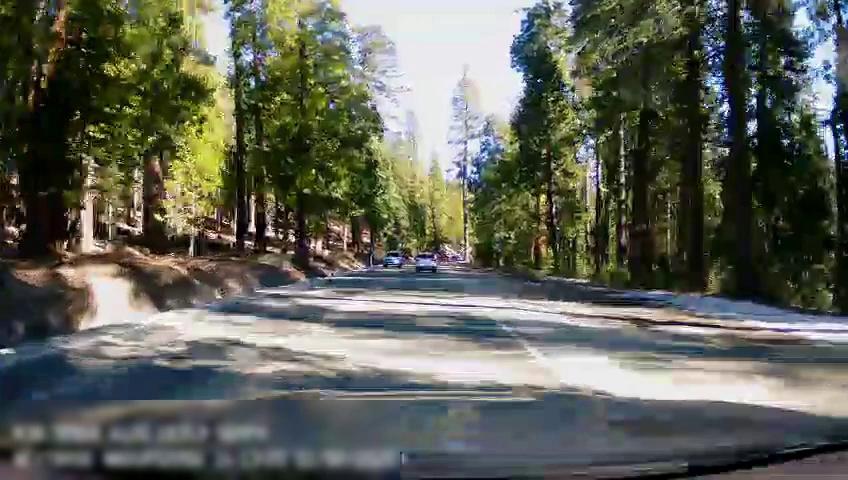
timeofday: Day
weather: Sunny
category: Drivable Space
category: Vehicles | SUV
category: Vehicles | SUV
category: Lanes | Current Lane